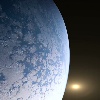
Label: cloud